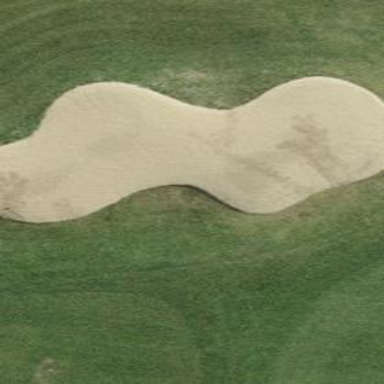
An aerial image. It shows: Golf bunker filled with natural sand.